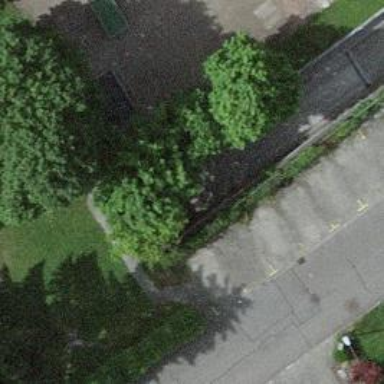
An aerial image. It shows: Parking entrance.